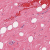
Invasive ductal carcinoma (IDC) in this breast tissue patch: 0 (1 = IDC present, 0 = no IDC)